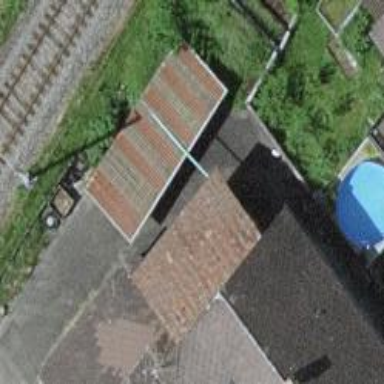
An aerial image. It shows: Shed.